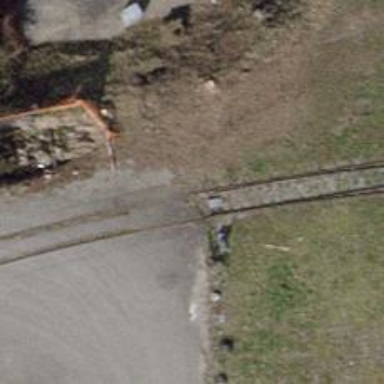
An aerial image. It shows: Railway switch.